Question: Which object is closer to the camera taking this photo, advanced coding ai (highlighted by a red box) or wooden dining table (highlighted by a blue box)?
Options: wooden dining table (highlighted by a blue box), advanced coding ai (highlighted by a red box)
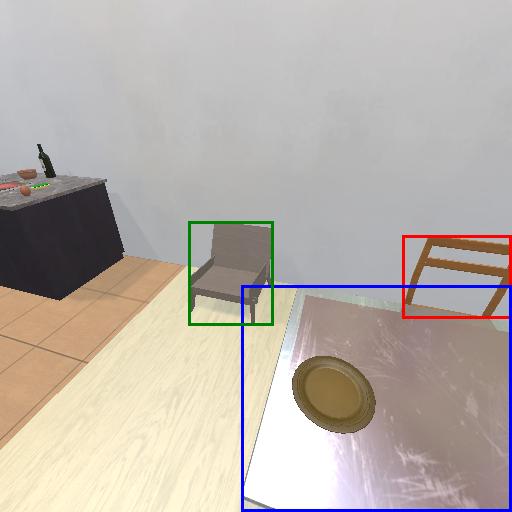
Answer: wooden dining table (highlighted by a blue box)